Question: Is there any way how to catch when is array.push function done? I get data from Firebase database then I push data to array (which is state). Unfortunately as I noticed it changes my state once per every item.
Check <URL> for better understanding

I have 2 objects in database.
there is code:
'''
componentWillMount(){
const self = this;
const rootRef = firebase.database().ref('/users/' + firebase.auth().currentUser.uid);
const ref = rootRef.child("MyTeams");
let teamsArr = [];
ref.once("value").then(function(snapshot) {
snapshot.forEach(function(childSnapshot) {
self.setState({TeamName: childSnapshot.val()});
teamsArr.push(self.state.TeamName);
self.setState({TeamsToMap: teamsArr});
self.setState({Loaded: true});
console.log('Here: ' + self.state.TeamsToMap);
})
})
.catch((error) =>{
alert(error.message);
})
};
WriteTeams(navigation){
if(this.state.TeamsToMap.length > 0 && this.state.Loaded === true){
console.log('Somewhere: ' + this.state.TeamsToMap.length);
}
}
'''
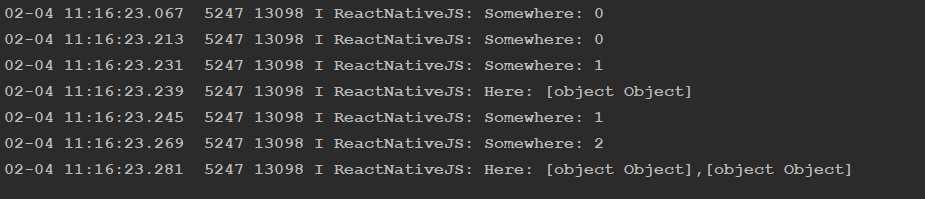
Answer: Since you're looping over the snapshot, the array is modified many times. If you only want to print it after the modification are done: move the 'console.log()' statement after the loop.
'''
ref.once("value").then(function(snapshot) {
snapshot.forEach(function(childSnapshot) {
self.setState({TeamName: childSnapshot.val()});
teamsArr.push(self.state.TeamName);
self.setState({TeamsToMap: teamsArr});
self.setState({Loaded: true});
})
console.log('Here: ' + self.state.TeamsToMap);
})
'''
Since both 'snapshot.forEach()' and 'teamsArr.push()' are synchronous here, the 'console.log()' will run after 'teamsArr' has been fully populated.